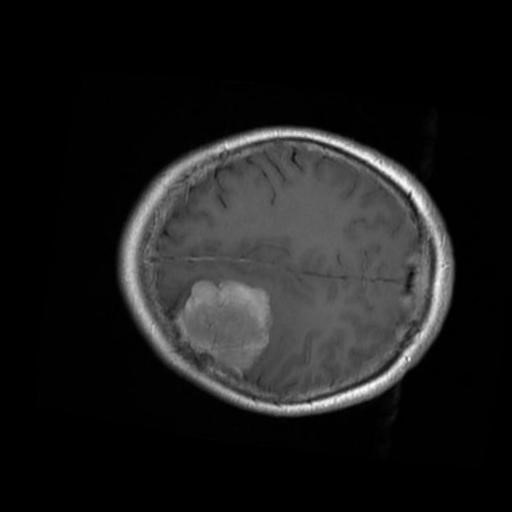
Label: brain_menin